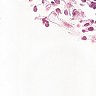
Metastatic tissue present: no